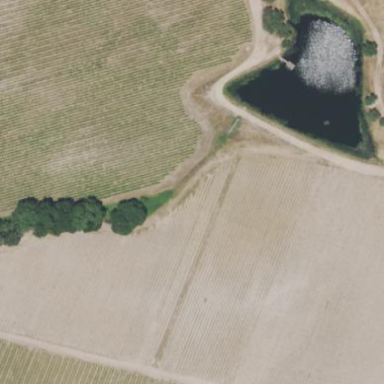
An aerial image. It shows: Vineyard growing grapes.